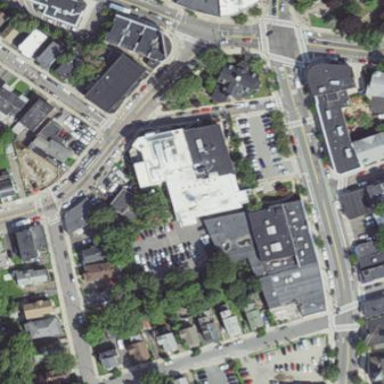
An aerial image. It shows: Clinic building offering healthcare services.